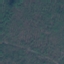
Label: Forest